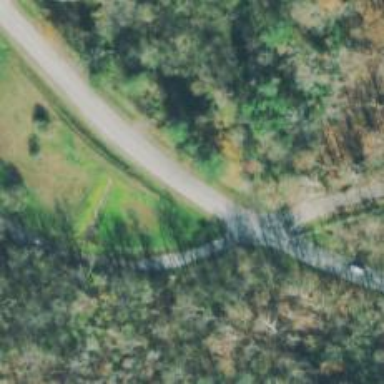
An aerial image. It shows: Unclassified road.